Field crop: tomato
Growth stage: 1
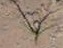
Species: cyperus